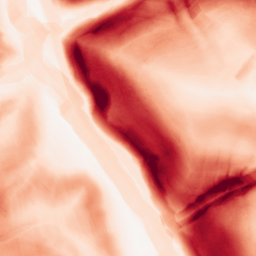
Category: morphological
Decomposition family: morphological_gradient
Decomposition parameters: size: 10
shape: diamond
Upsampling method: lanczos
Upsampling parameters: scale: 4
Upsampling scale: 4